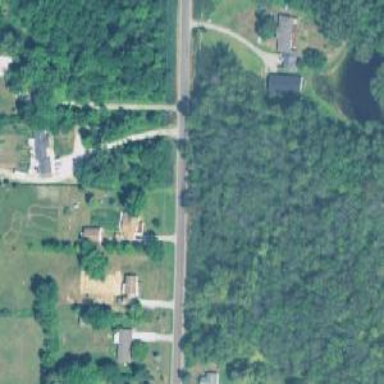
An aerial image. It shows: Driveway leading to service road.